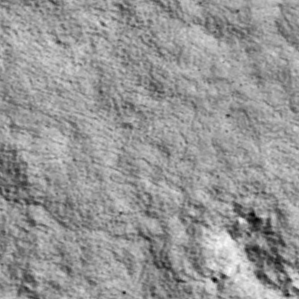
Label: non_frost